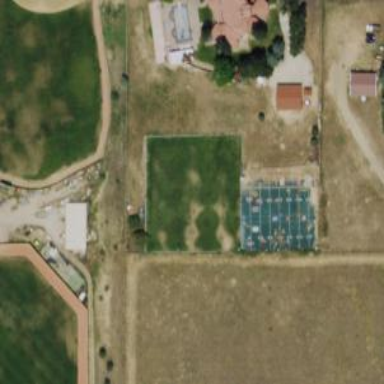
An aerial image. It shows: American football pitch for leisure and sport activities.